Interaction volume radius: 10 \u00c5
Interaction volume height: 30 \u00c5
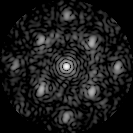
Disorder parameter: 0.4481